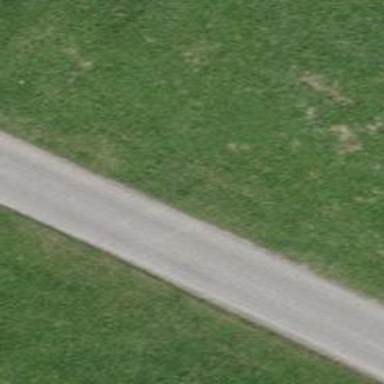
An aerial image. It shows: Unclassified road with paved surface.